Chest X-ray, AP view. Patient: 51 years old, sex F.
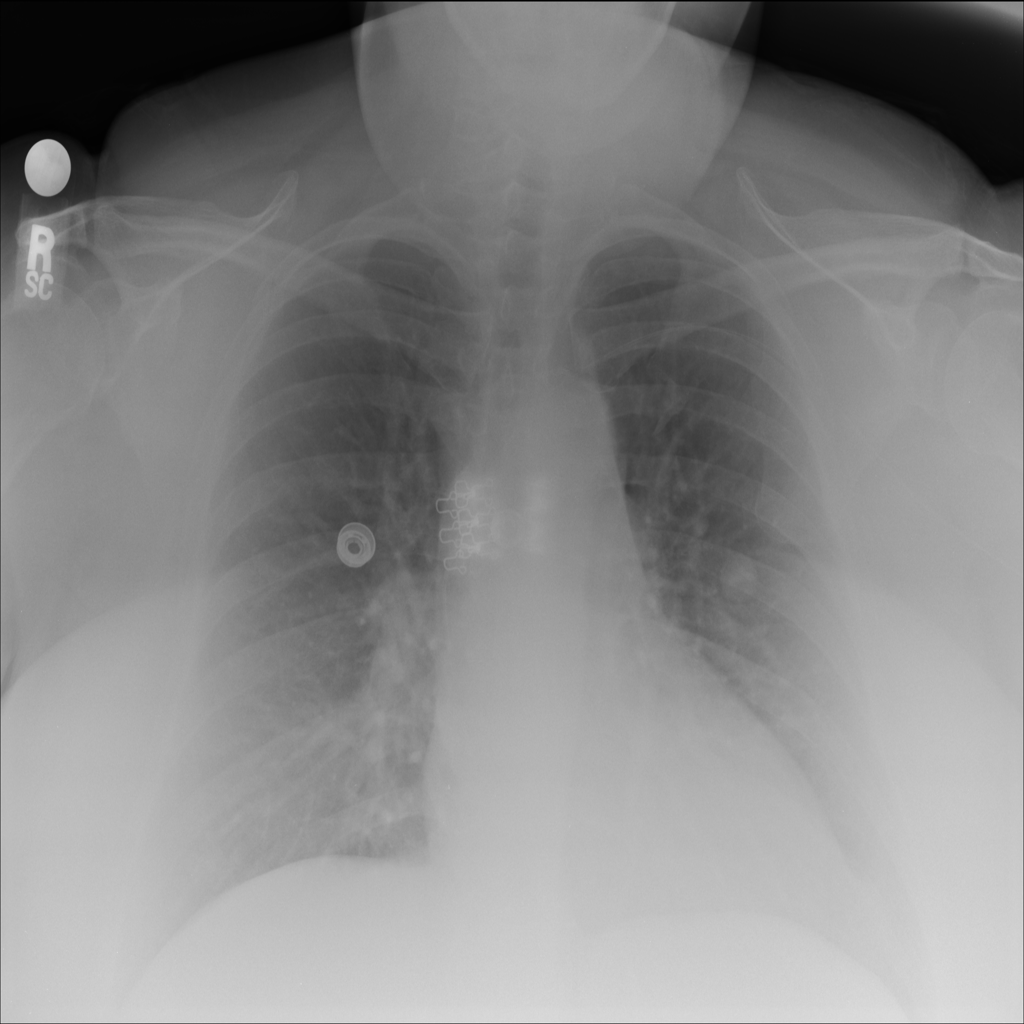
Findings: Nodule